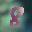
Label: 8